Question: In my data set some of the data has been inputted into the wrong column. Specifically, some values for 'power' have ended up in the 'r' column and the only way to identify them is that 'theta', 'z' and 'power' are all NaN but 'r' has a numeric value. How do I identify these rows and then move these values from 'r' to 'power' in python? The rows in question look similar to these:
Problematic rows:

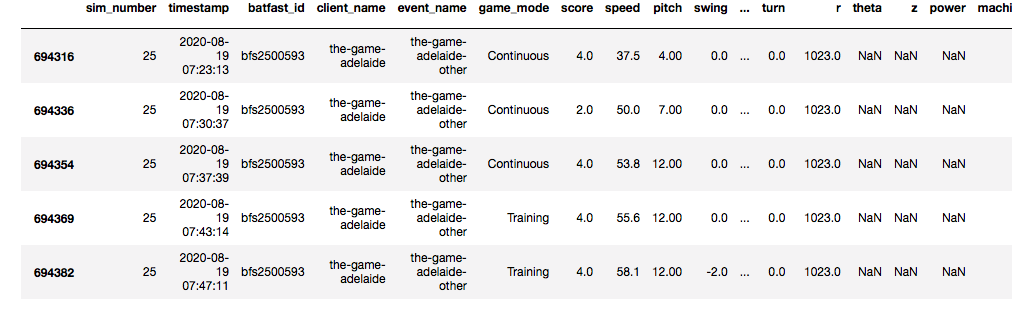
Answer: I think what you are looking for is the following:
'''
m = ((df.theta.notnull()) | (df.z.notnull()) | (df.power.notnull()))
df.power.where(m, df.r, inplace=True)
df.r.where(m, None, inplace=True)
'''
Like this you first create a series 'm', identifying all those lines where theta, z and power are not all null/NaN. Then, where m is False, you set the column power to r and the column r to None. By inplace=True you tell it, that it should be immediately applied to the original data frame.
I hope this helps you. Please let me know if there are some problems with it still.
Edit:
Following is a small example of how I imagine this behaviour should look like. It creates a dataframe with four columns one, two, three and four and if two and three are both empty, I move the value from one to four. one will then be None:
'''
import numpy as np
import pandas as pd
df = pd.DataFrame([[1, 2, np.NaN, np.NaN], [3, np.NaN, np.NaN, np.NaN], [5, np.NaN, np.NaN, np.NaN], [7, np.NaN, np.NaN, np.NaN]], columns=["one", "two", "three", "four"])
m = (df.three.notnull()) | (df.two.notnull())
print(df)
df.four.where(m, df.one, inplace=True)
df.one.where(m, None, inplace=True)
print(df)
'''